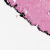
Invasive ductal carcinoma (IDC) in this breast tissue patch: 0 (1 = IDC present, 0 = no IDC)